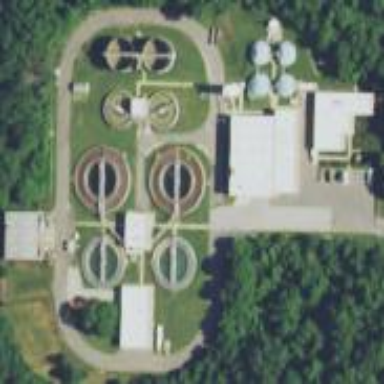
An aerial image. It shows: Wastewater plant surrounded by fence.